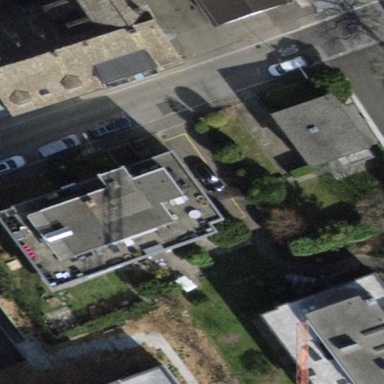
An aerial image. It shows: The roof of the building is oriented across.